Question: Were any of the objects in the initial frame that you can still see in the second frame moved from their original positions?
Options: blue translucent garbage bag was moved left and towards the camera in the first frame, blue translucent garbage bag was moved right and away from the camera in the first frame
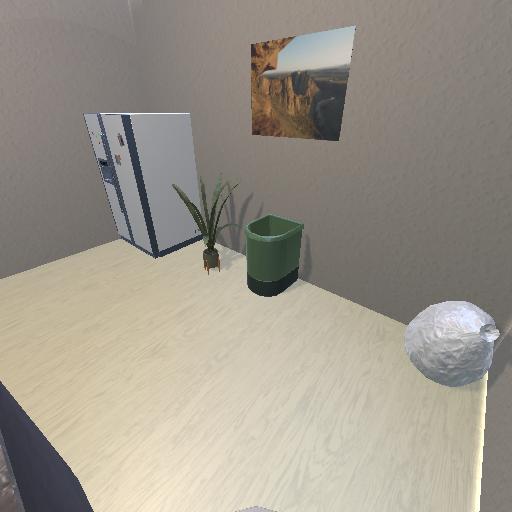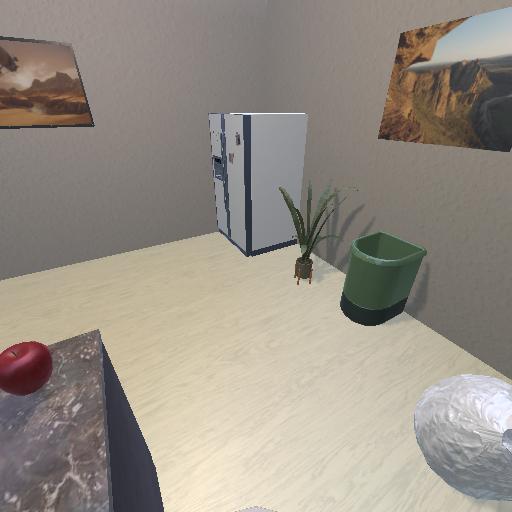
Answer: blue translucent garbage bag was moved left and towards the camera in the first frame